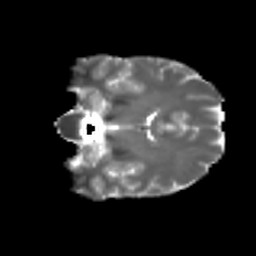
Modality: T2w
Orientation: coronal
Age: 30
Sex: female
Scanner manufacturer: ge
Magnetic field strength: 3 T
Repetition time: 7.8 s
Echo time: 0.0606 s